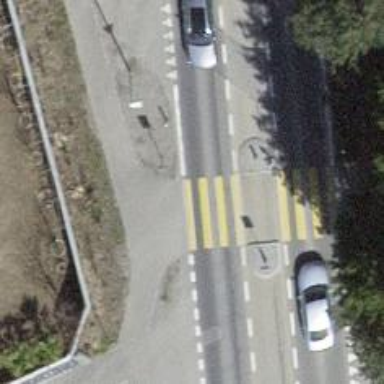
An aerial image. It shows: Secondary road with asphalt surface.